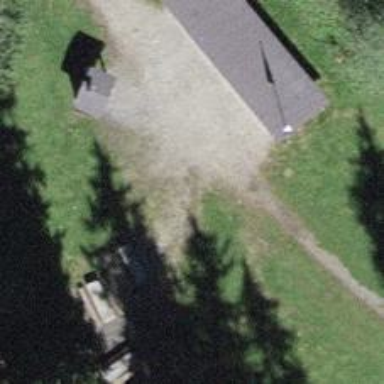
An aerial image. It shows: Picnic table located in leisure land area.